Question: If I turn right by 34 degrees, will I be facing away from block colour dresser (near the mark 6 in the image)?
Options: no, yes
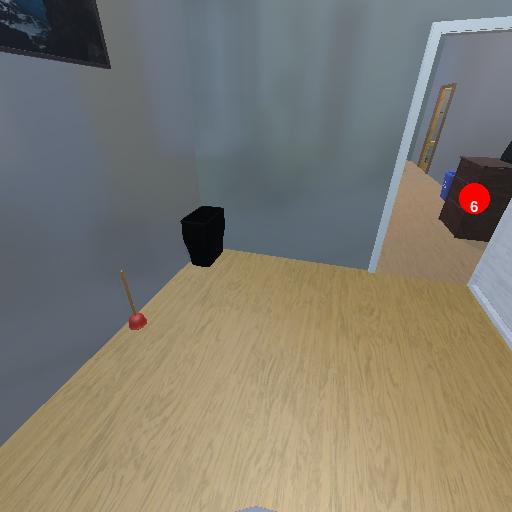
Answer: no